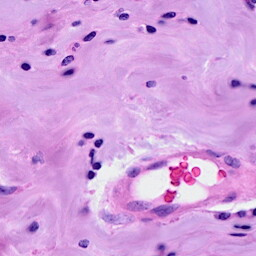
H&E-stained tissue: Breast